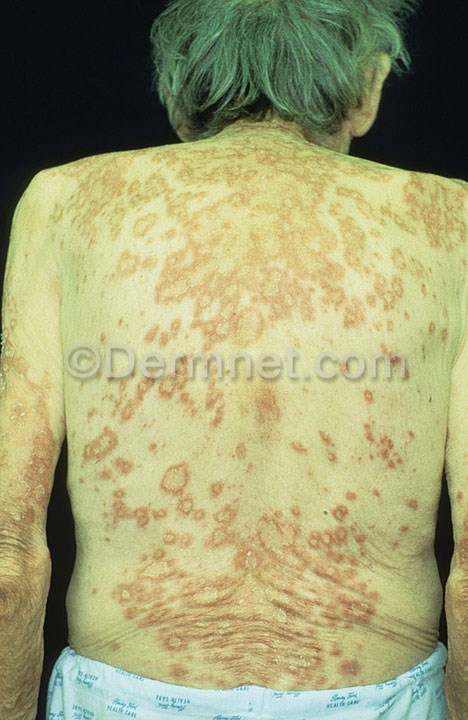
Disease: Lupus and other Connective Tissue diseases